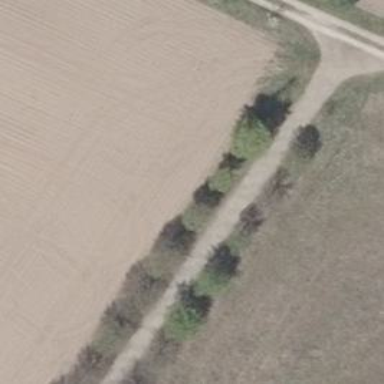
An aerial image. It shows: Deciduous broadleaved tree.